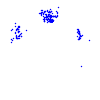
Particle: proton